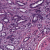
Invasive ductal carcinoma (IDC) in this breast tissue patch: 1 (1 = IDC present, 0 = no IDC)